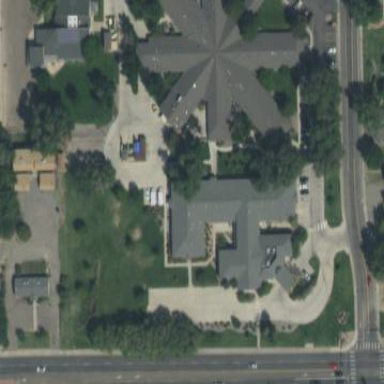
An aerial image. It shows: Building.